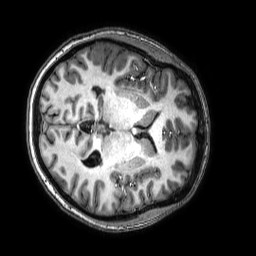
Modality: T1w
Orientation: axial
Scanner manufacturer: philips
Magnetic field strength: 3 T
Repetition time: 0.008 s
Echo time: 0.003572 s